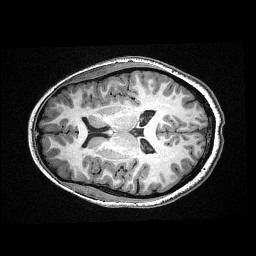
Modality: T1w
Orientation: axial
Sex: female
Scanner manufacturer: siemens
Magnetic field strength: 3 T
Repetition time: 2.3 s
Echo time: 0.00336 s